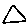
Label: triangle